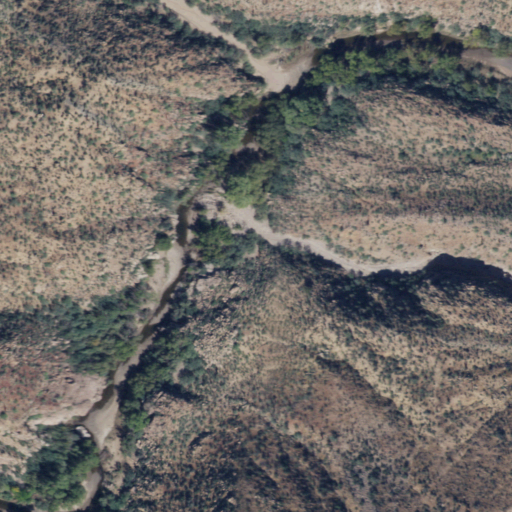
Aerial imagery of valley in Arizona named Jerusalem Canyon containing shrub, woody wetlands, and grassland